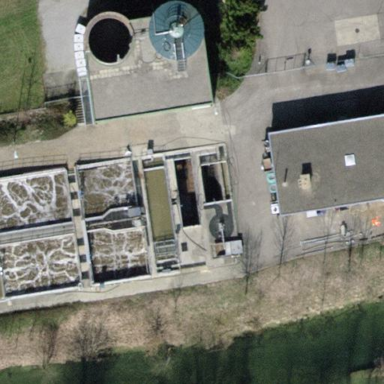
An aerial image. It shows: View of wastewater plant.